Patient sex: F
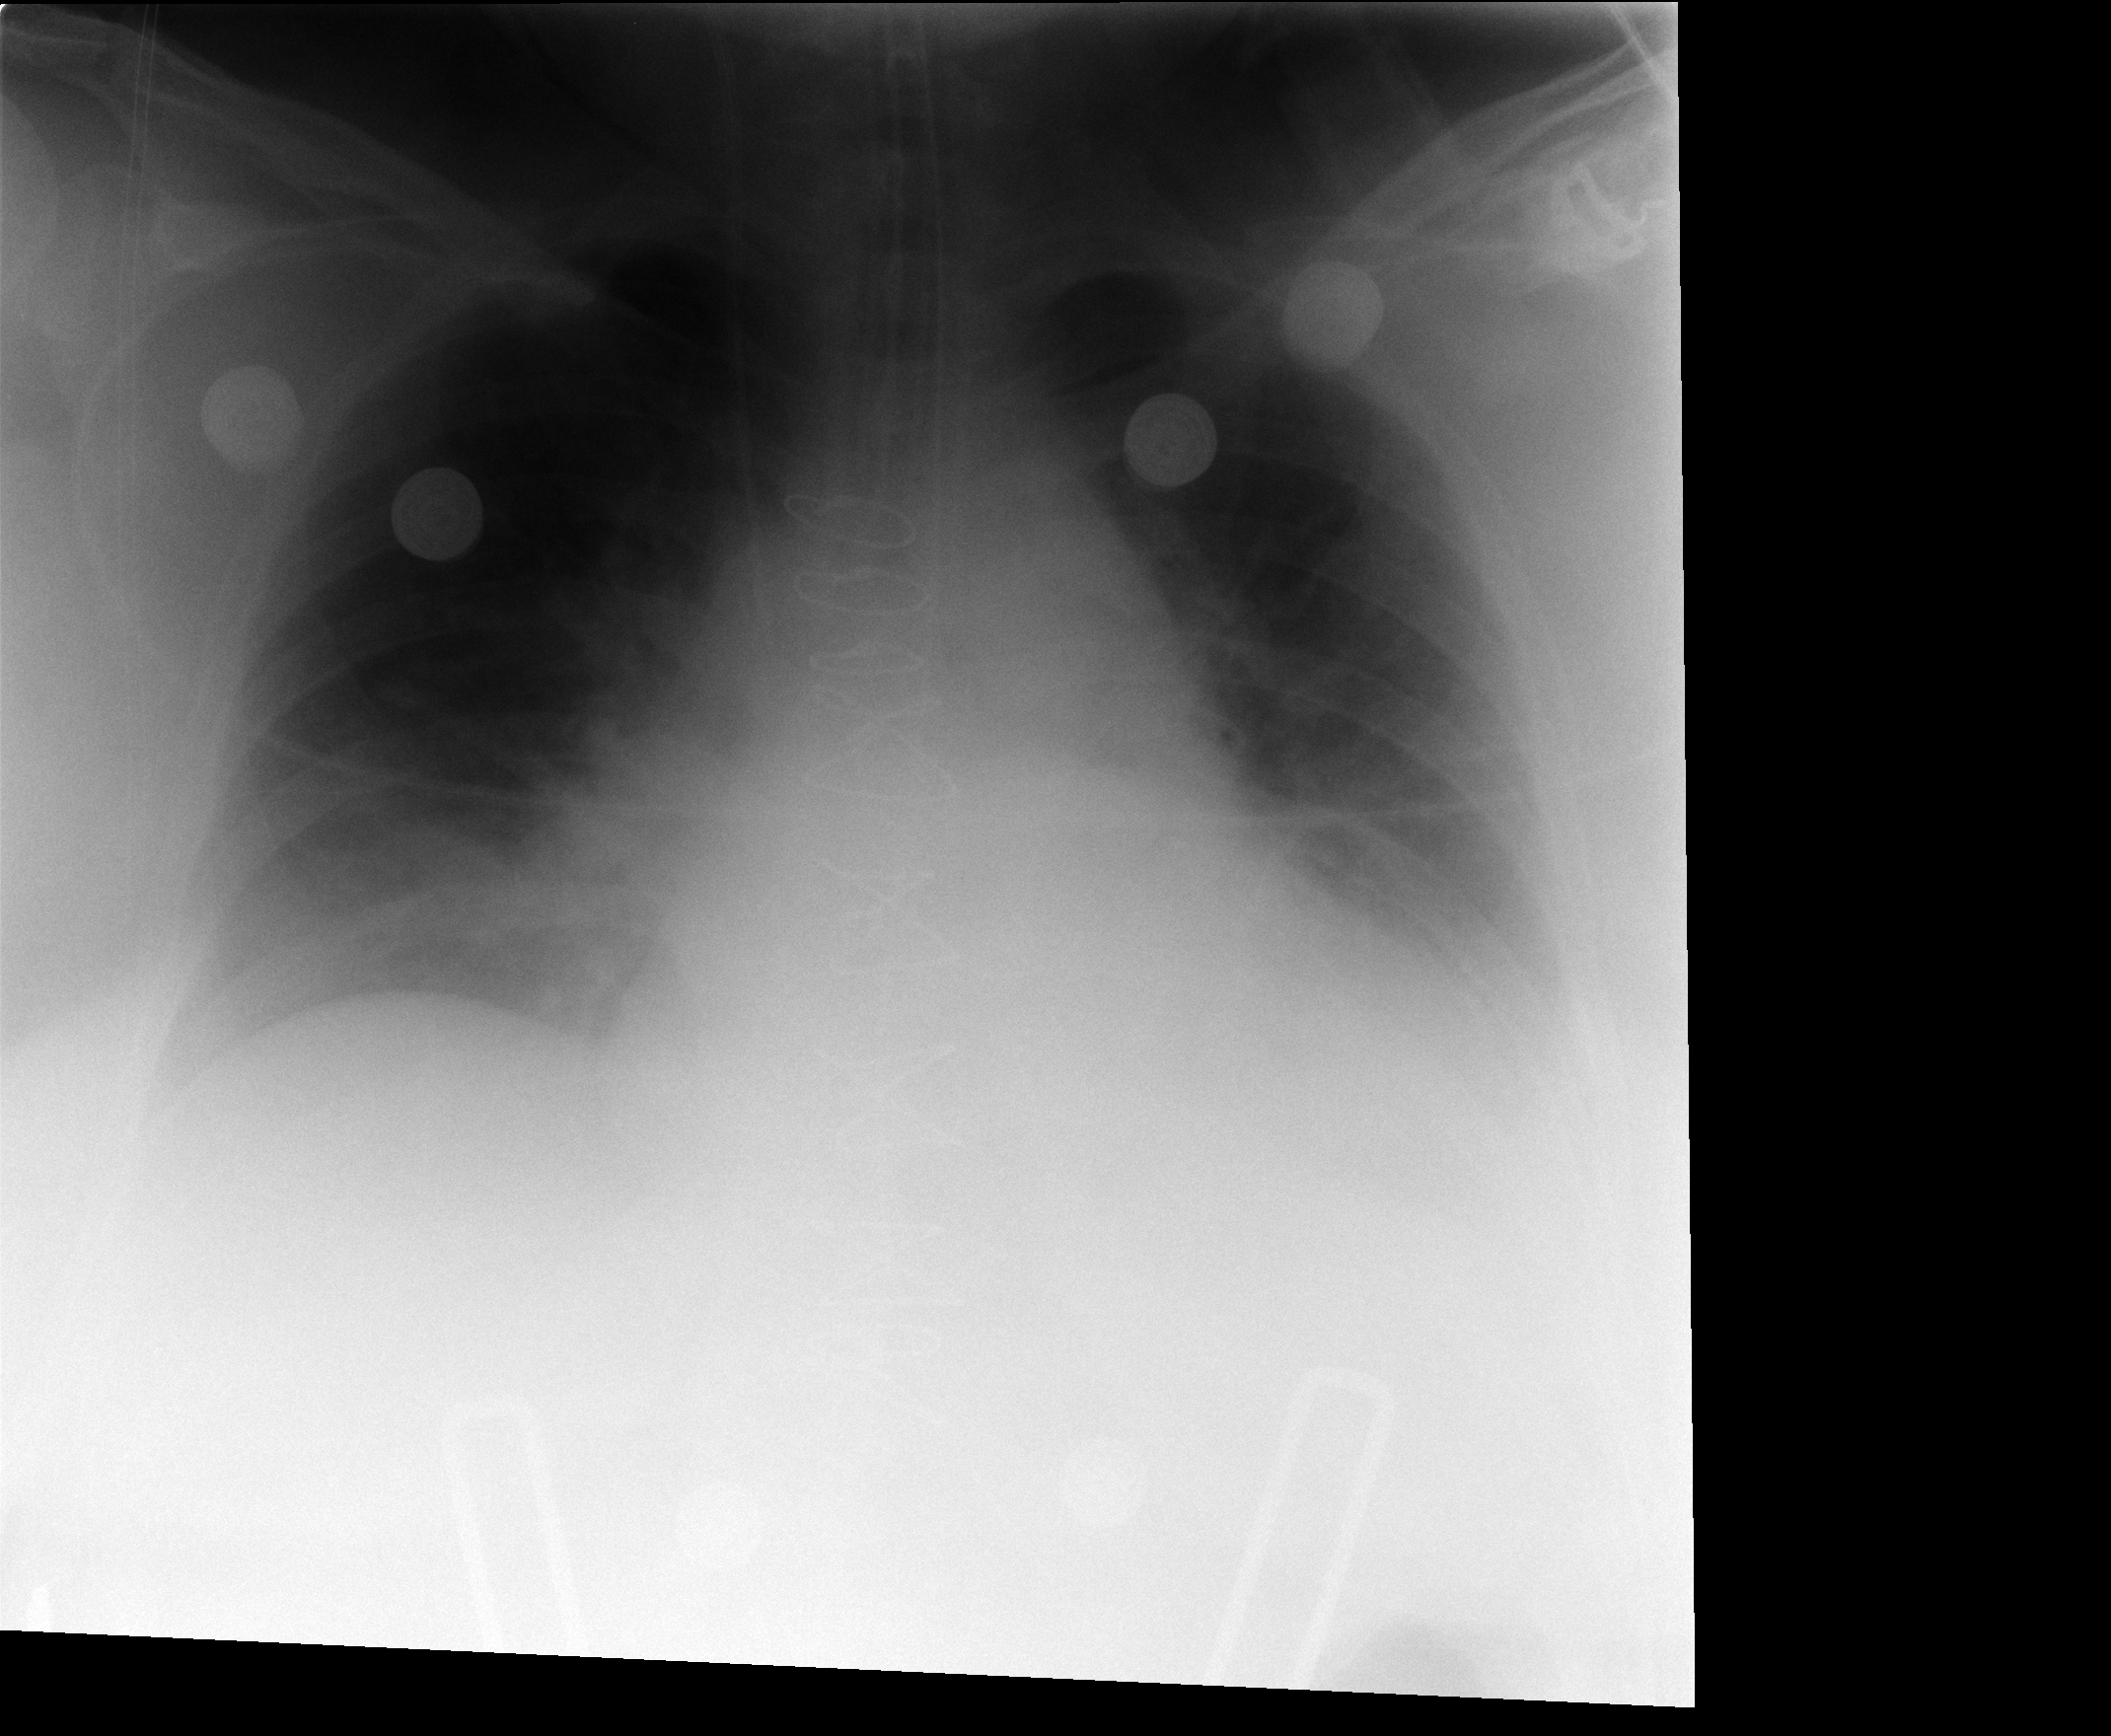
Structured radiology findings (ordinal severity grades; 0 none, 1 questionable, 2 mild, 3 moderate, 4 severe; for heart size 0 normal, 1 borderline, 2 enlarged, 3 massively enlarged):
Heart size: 2
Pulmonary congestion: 2
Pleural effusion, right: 0
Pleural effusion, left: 2
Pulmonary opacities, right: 0
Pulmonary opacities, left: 0
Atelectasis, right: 1
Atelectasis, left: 2